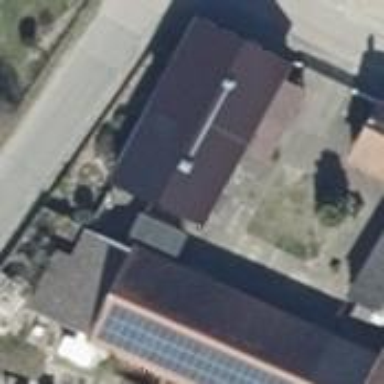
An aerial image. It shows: Building with gabled roof that is dark grey in color. The roof is oriented along the structure.